Question: I select a group of elements in my DOM like so:
'''
var menu_items = $('#ubermenu-nav-main-0-primary > li a span')
.not('#ubermenu-nav-main-0-primary > li ul li a span');
menu_items.each(function(i){
var strings = [];
strings.push = this.innerHTML;
console.log(strings);
});
'''
After pushing all the elements to my array - I really want the array numerically indexed but what I actually get looks like:

Something is not quite right?
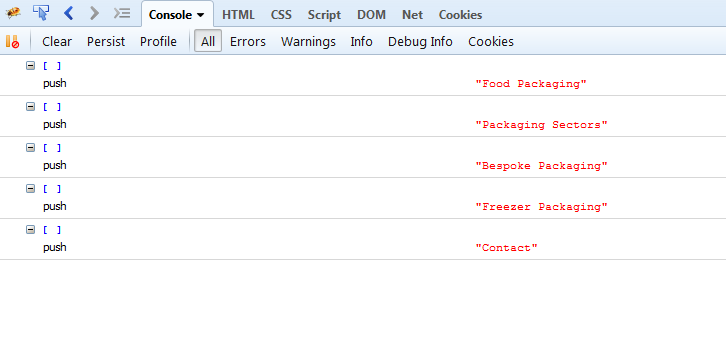
Answer: To get node text into an array, consider using <URL>. Like so:
'''
var menu_items = $('#ubermenu-nav-main-0-primary > li a span')
.not('#ubermenu-nav-main-0-primary > li ul li a span');
var strings = menu_items.map (function (){
return this.innerHTML.trim ();
} ).get ();
console.log (strings);
'''
1. When getting text from a page, you almost always want to trim the leading and trailing whitespace.
2. You probably want to use textContent instead of innerHTML.